Aerial crown-view tile of a tropical tree (Barro Colorado Island, Panama), acquired 20250414:
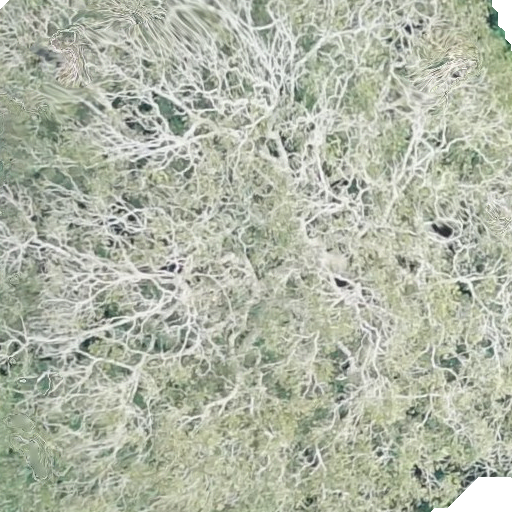
Species: Dipteryx oleifera
GBIF accepted scientific name: Dipteryx oleifera
Crown area: 571.001 m²